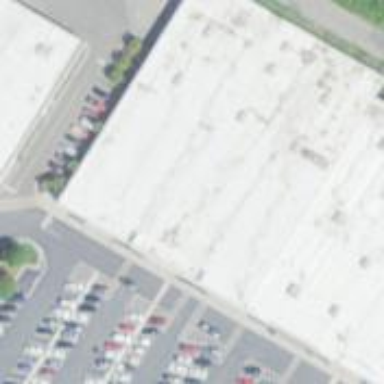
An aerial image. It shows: Commercial building.